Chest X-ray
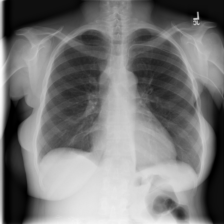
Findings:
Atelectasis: negative
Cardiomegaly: negative
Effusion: negative
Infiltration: negative
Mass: negative
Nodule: negative
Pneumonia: negative
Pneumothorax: negative
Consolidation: negative
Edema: negative
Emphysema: negative
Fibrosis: negative
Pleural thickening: negative
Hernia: negative